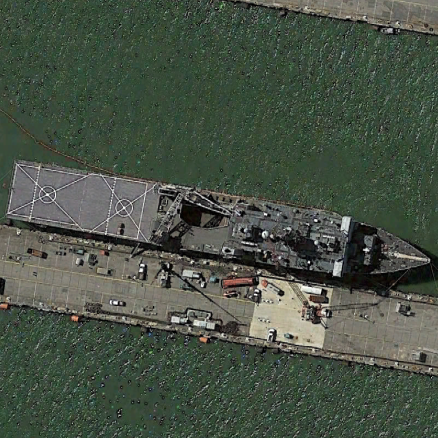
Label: combat